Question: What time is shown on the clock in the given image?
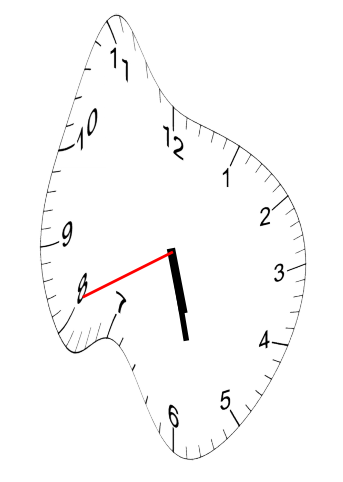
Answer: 05:27:41